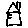
Label: house